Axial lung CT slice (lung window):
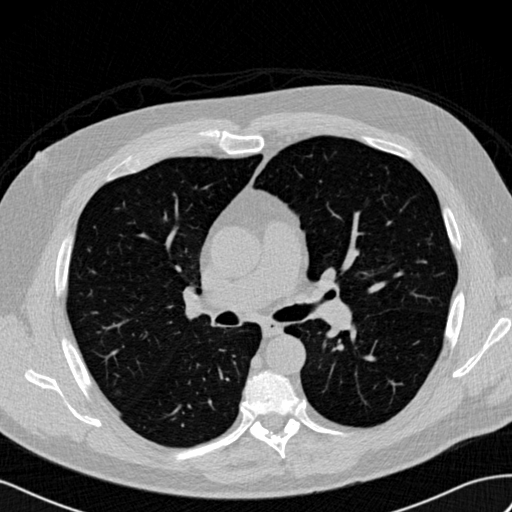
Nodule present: no